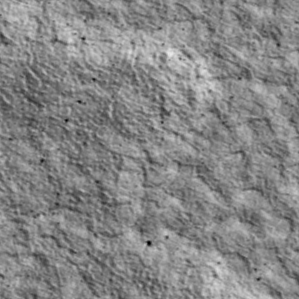
Label: non_frost